Field crop: maize
Growth stage: 2
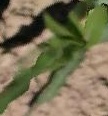
Species: maize